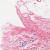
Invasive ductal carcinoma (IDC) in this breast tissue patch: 0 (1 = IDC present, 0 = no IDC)